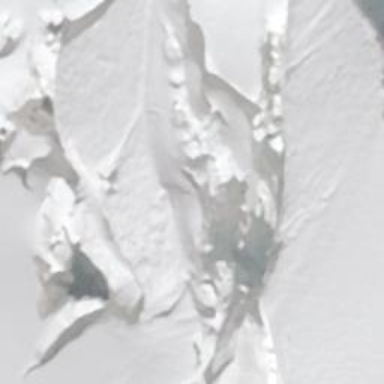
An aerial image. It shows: Crevasse in the natural environment.